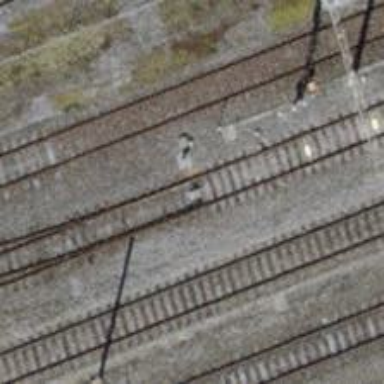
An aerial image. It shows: Railway switch.